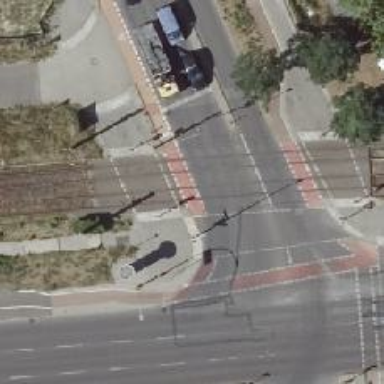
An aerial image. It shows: Tram crossing on the railway.